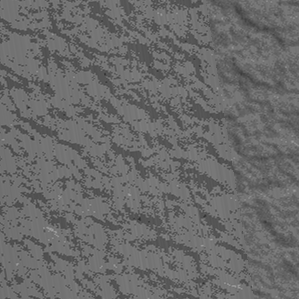
Label: frost